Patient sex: M
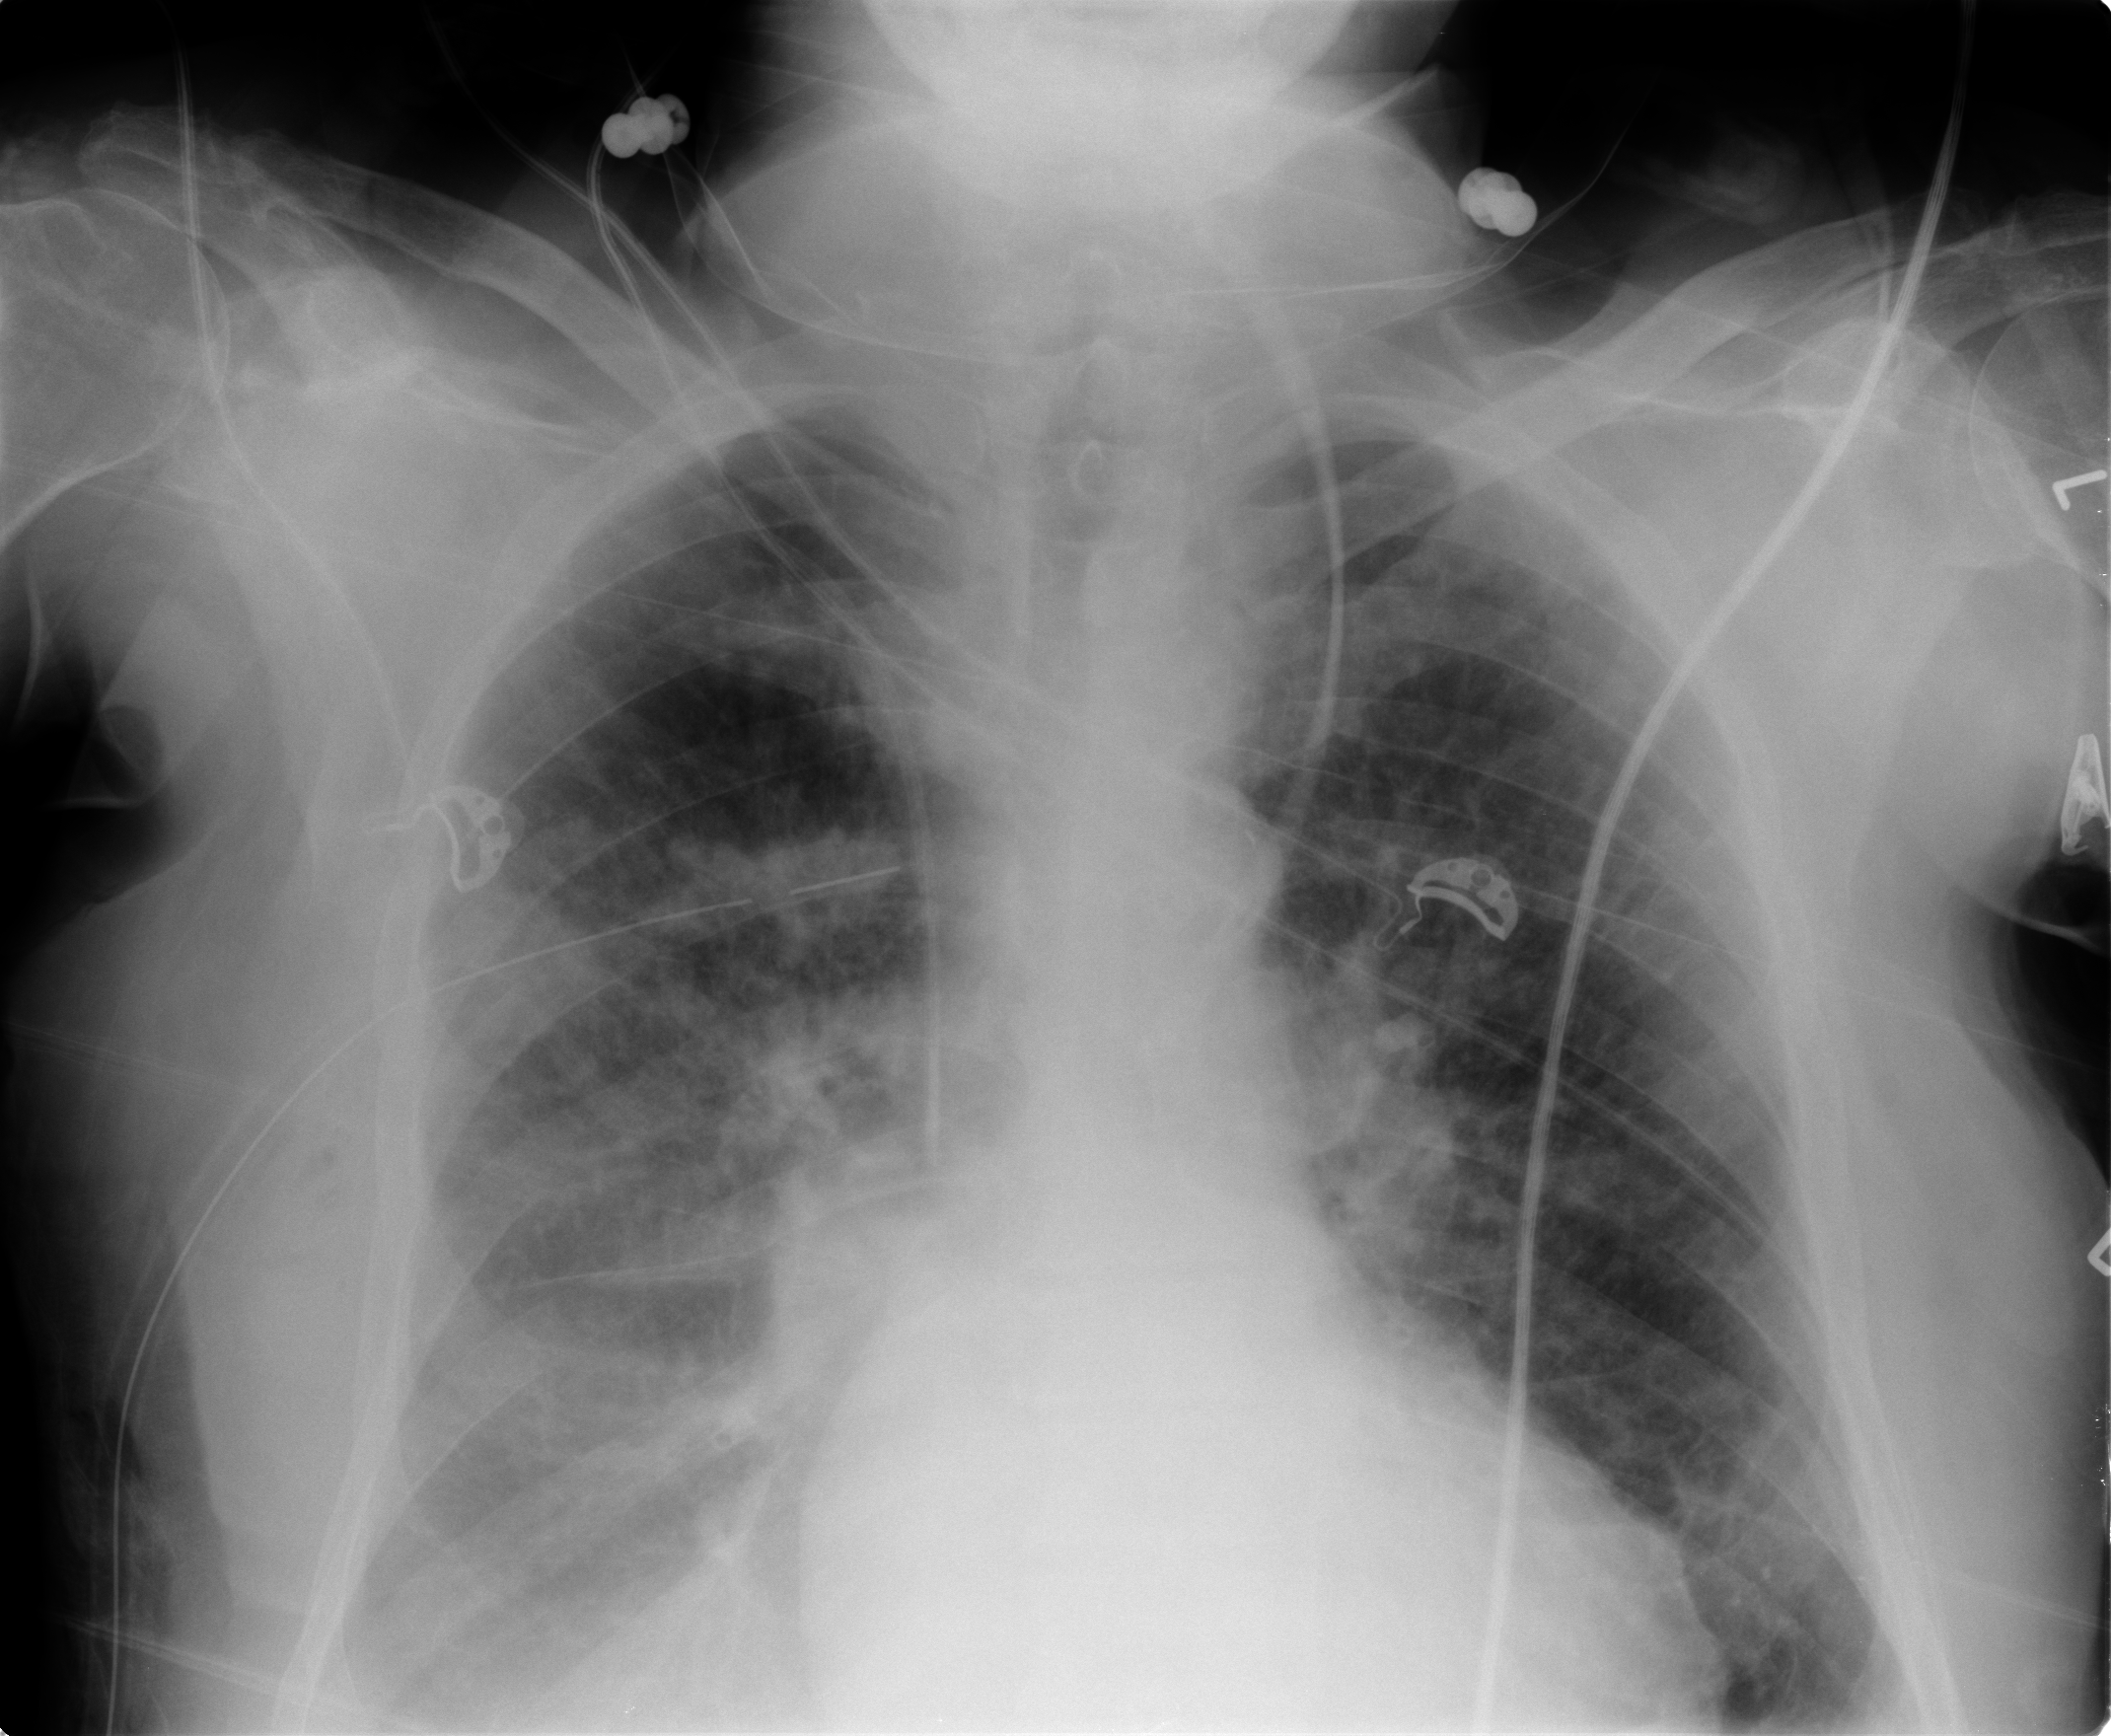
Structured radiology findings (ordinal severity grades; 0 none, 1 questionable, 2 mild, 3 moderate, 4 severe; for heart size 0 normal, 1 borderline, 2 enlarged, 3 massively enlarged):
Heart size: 0
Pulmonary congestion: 3
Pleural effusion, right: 3
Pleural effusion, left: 2
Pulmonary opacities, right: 2
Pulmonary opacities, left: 2
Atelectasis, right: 3
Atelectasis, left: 3